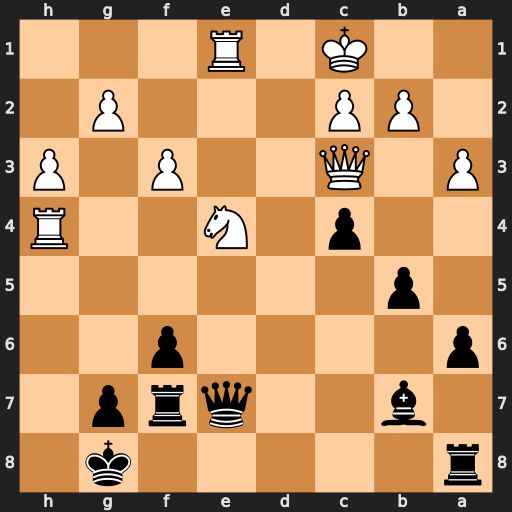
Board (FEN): r5k1/1b2qrp1/p4p2/1p6/2p1N2R/P1Q2P1P/1PP3P1/2K1R3
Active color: b
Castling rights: -
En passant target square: -
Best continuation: f5 Nf6+ Qxf6